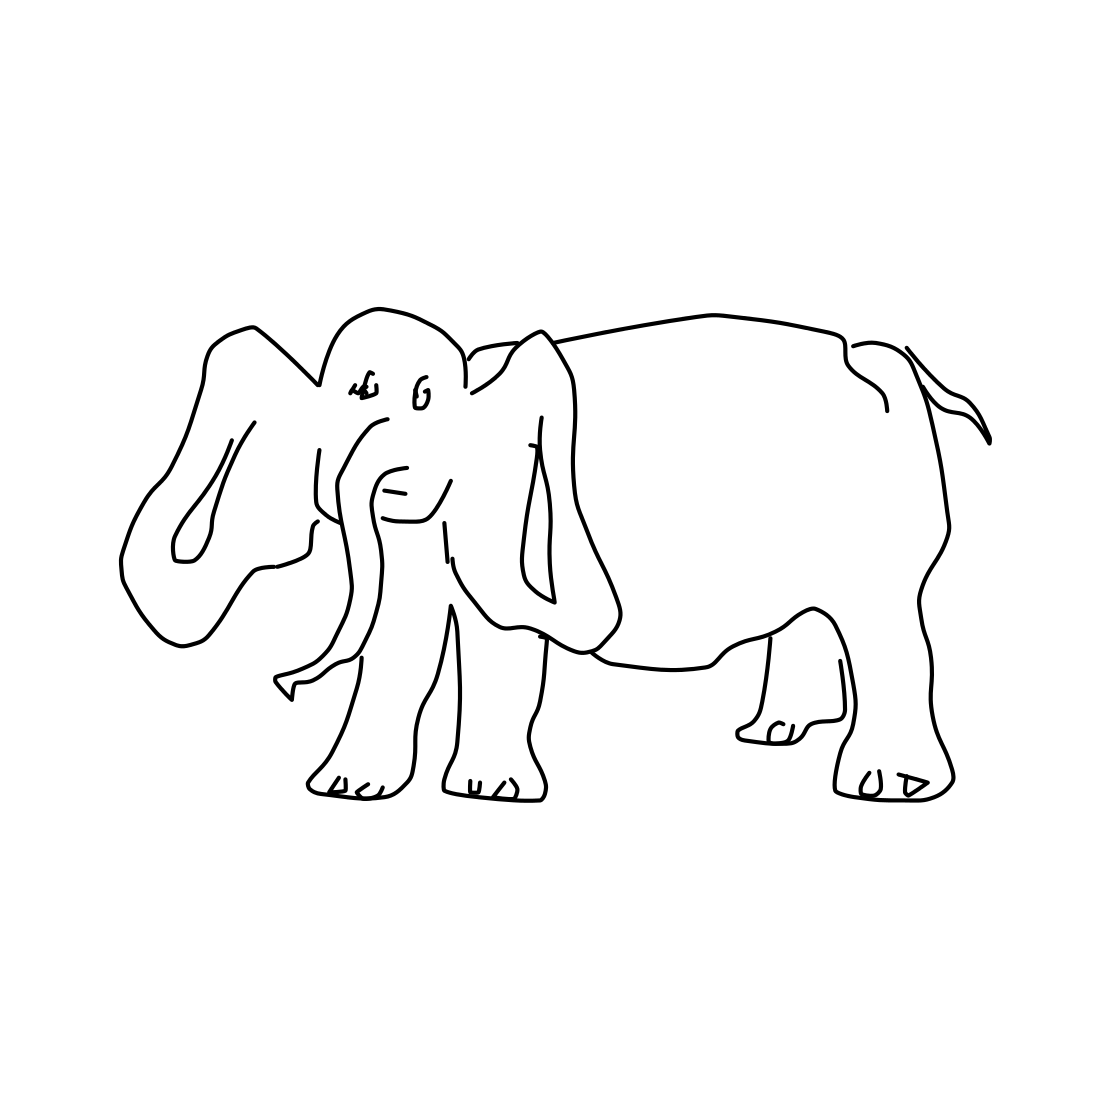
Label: elephant